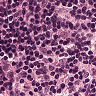
Metastatic tissue present: no